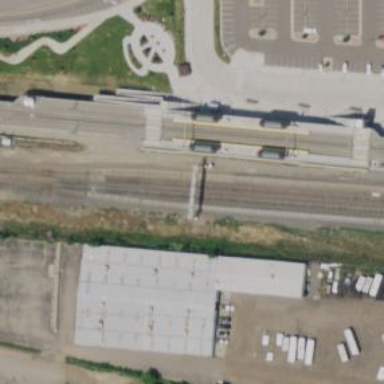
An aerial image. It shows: Railway signal.